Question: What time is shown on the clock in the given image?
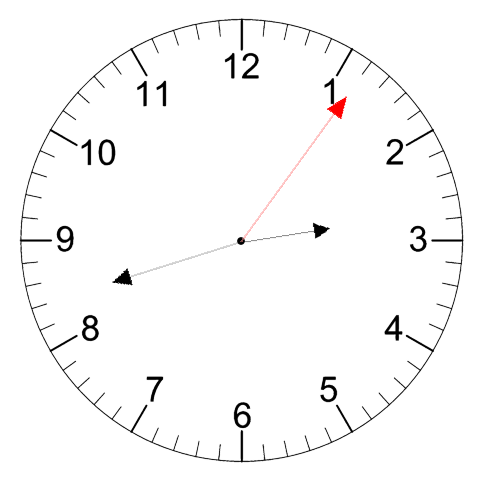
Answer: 02:42:06